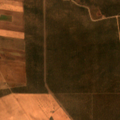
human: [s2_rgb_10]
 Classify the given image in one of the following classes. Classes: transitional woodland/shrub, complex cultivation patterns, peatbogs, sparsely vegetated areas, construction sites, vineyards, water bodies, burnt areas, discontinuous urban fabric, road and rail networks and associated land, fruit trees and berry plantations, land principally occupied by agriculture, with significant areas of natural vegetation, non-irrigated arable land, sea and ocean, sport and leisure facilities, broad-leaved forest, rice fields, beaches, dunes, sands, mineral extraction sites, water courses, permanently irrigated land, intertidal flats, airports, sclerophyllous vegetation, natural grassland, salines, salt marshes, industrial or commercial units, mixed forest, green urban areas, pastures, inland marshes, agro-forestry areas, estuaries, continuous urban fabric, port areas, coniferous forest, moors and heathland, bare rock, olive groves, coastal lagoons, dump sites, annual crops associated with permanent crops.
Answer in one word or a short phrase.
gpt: non-irrigated arable land, olive groves, annual crops associated with permanent crops